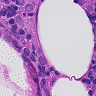
Metastatic tissue present: yes